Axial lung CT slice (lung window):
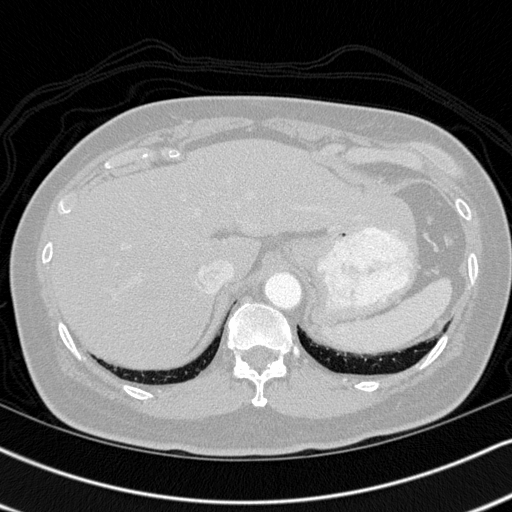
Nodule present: no